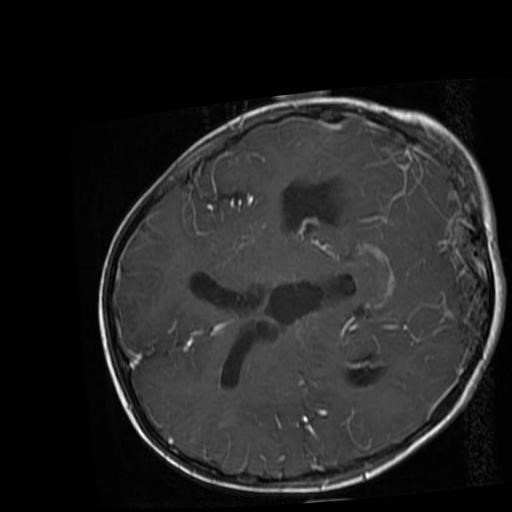
Label: brain_glioma